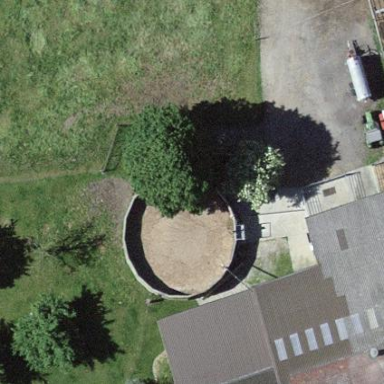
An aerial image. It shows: Storage tank with man-made structure.